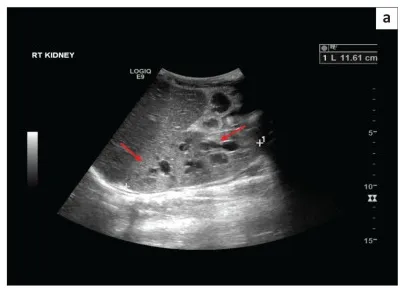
Ultrasound of the right kidney.
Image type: radiology (ultrasound)